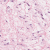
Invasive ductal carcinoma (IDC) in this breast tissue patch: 0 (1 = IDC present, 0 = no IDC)